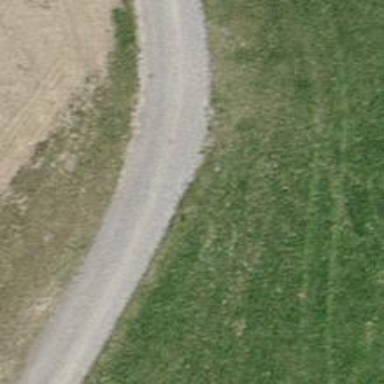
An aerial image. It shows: Track with grade 1 quality.